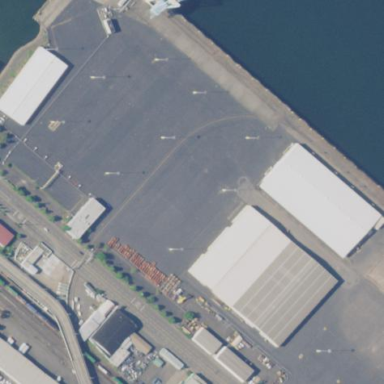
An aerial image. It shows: Industrial area designated as port.